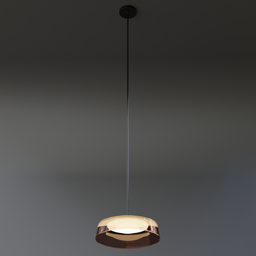
Label: lighting